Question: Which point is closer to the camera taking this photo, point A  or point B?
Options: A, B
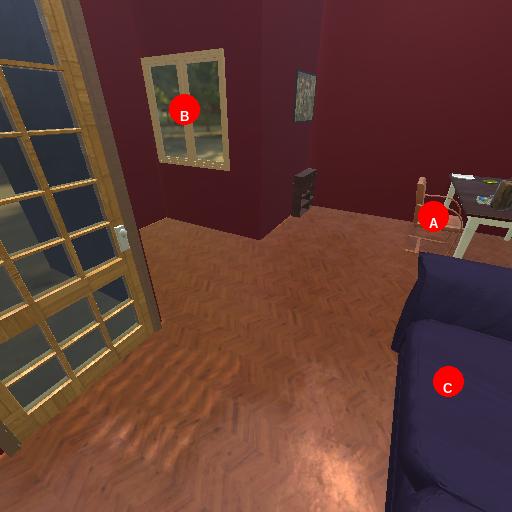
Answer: A